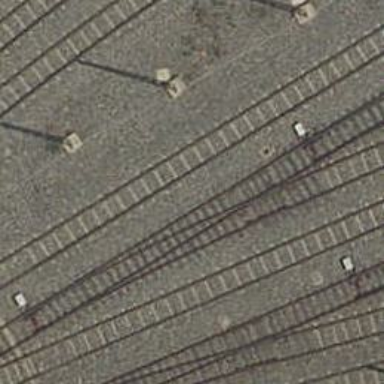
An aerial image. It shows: Yard with electrified contact lines.